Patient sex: M
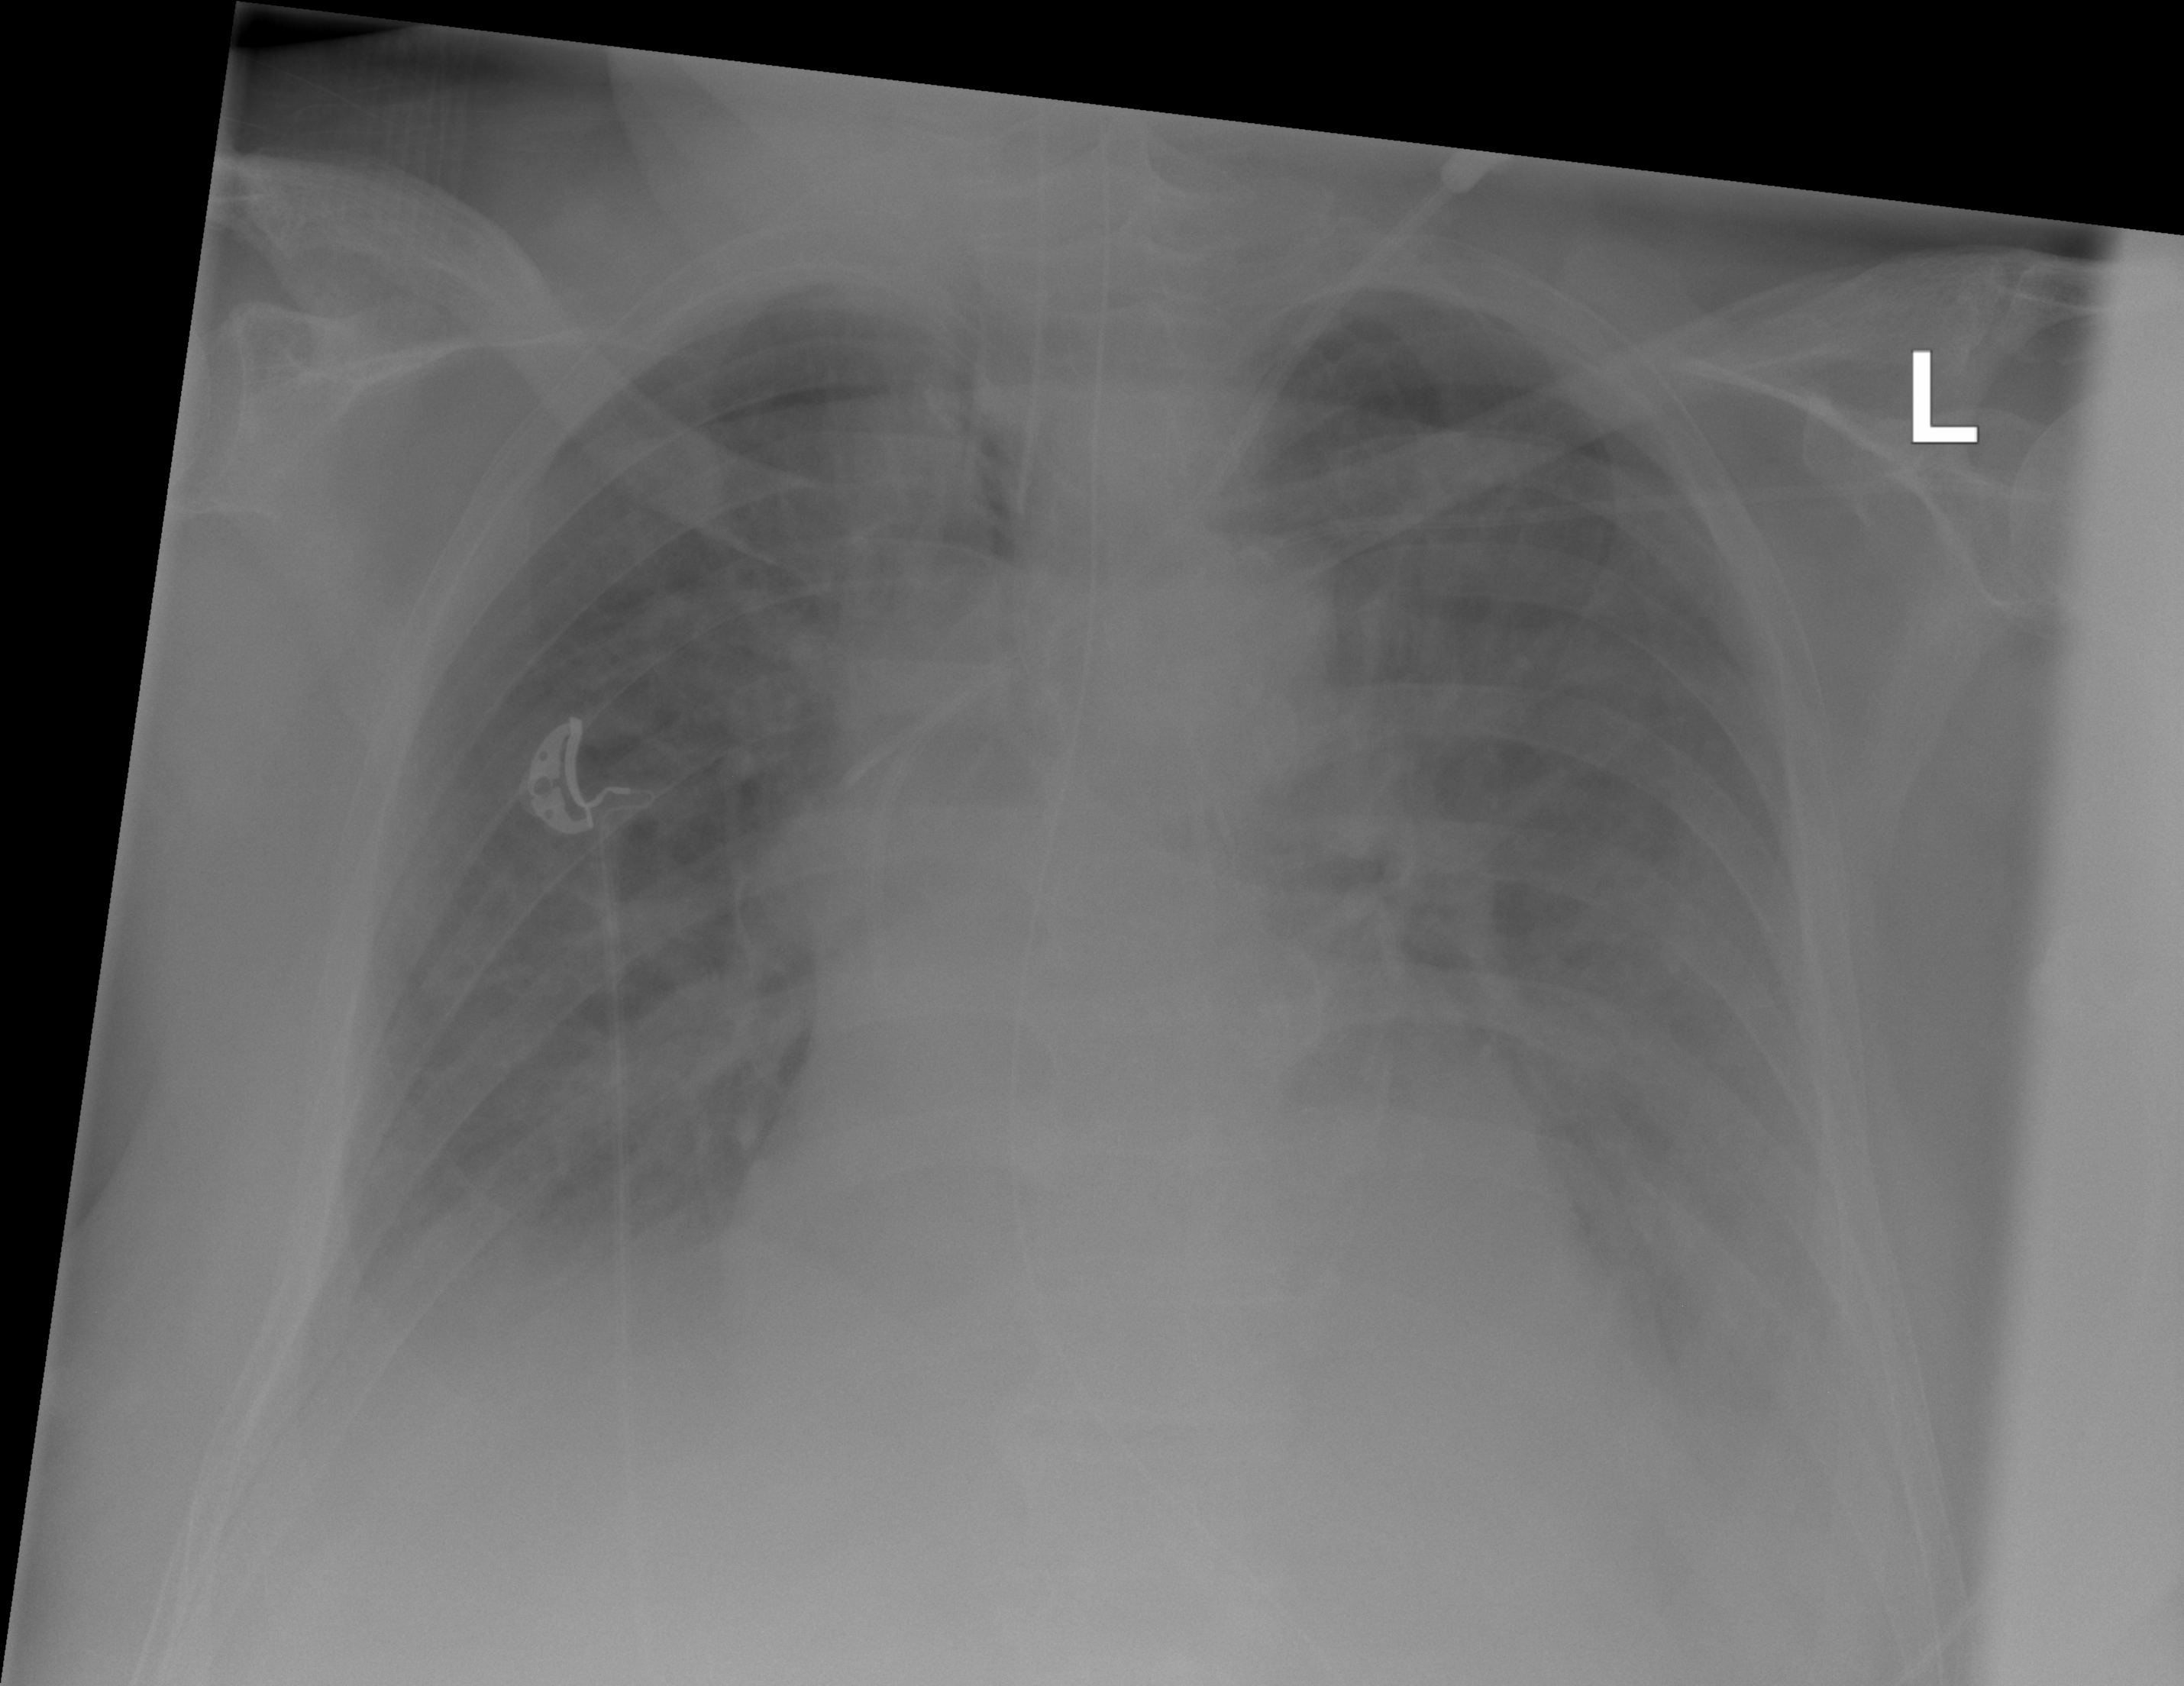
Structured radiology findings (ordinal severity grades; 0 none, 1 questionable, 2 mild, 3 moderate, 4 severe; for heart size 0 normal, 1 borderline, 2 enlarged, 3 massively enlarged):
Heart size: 0
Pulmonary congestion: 0
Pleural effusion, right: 3
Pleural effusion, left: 3
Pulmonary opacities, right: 1
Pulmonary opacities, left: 1
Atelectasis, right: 2
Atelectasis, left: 2